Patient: sex M, age 44
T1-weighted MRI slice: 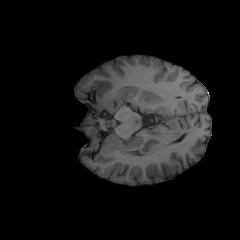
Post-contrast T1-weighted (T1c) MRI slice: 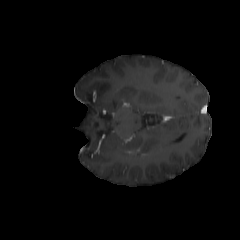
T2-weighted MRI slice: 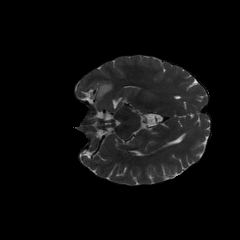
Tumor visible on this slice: yes
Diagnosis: Astrocytoma, IDH-mutant
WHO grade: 2